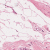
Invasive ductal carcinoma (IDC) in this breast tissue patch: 0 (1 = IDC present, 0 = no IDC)